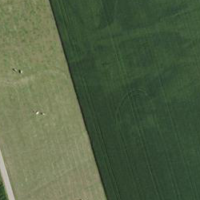
EUNIS habitat code: 52
Species observed at this site:
Trifolium repens